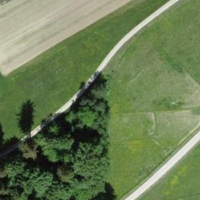
EUNIS habitat code: 24
Species observed at this site:
Linaria vulgaris